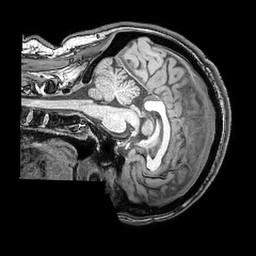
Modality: T1w
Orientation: sagittal
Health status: ill
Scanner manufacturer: philips
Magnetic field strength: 3 T
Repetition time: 0.007 s
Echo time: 0.0035 s